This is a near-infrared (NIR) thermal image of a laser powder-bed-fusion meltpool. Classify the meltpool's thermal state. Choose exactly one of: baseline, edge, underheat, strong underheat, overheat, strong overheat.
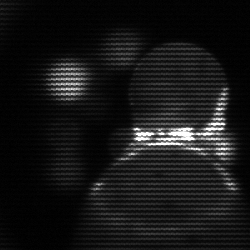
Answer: edge